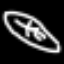
Label: leaf